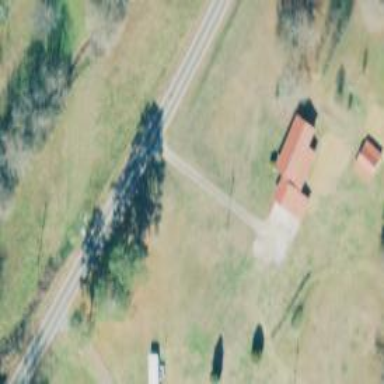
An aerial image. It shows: Driveway.